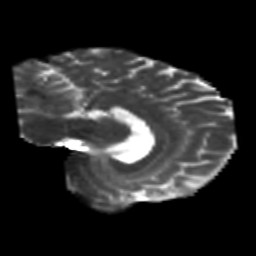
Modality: T2w
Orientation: sagittal
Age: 35
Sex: male
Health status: healthy
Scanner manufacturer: siemens
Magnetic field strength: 3 T
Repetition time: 10.8 s
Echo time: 0.082 s